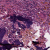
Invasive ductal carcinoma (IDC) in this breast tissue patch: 0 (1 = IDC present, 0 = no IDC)